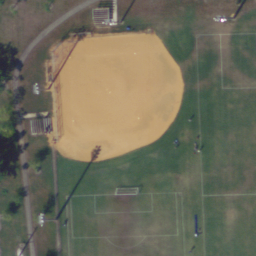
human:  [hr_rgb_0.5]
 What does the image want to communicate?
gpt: baseball diamond